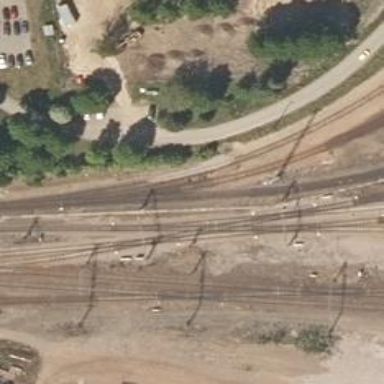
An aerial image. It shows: Rail yard with electrified contact lines for the railway.